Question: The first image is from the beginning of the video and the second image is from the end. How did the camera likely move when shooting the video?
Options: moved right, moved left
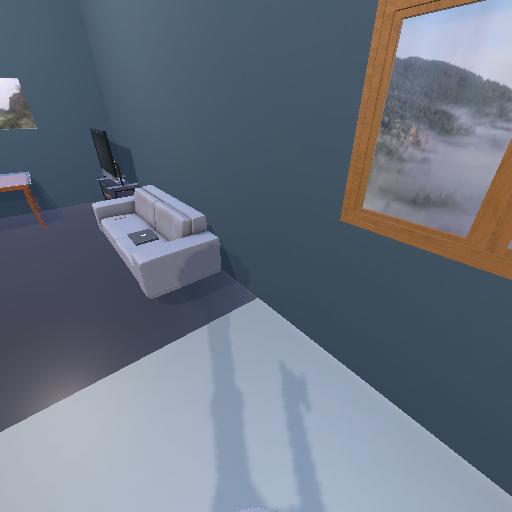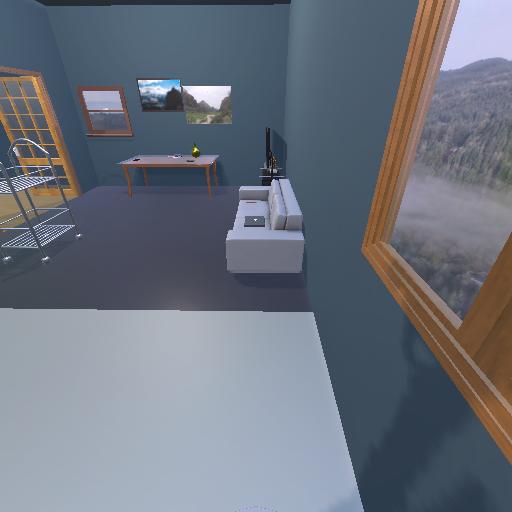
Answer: moved right